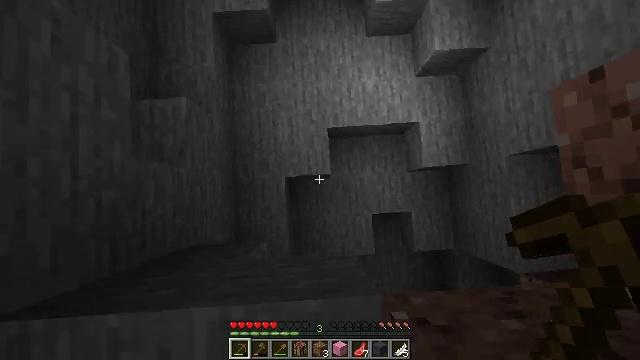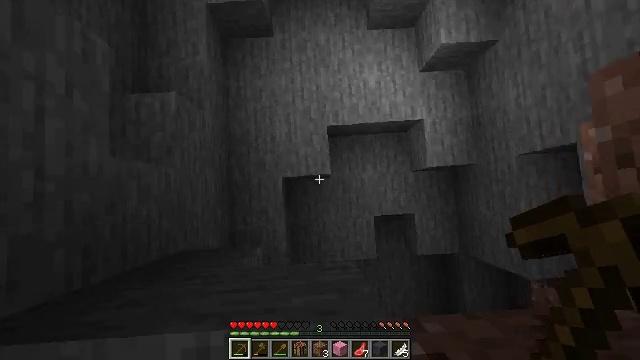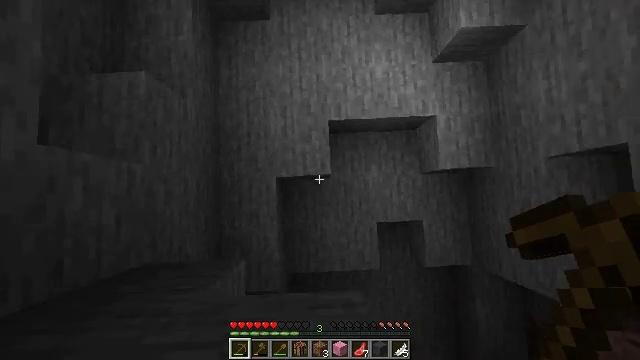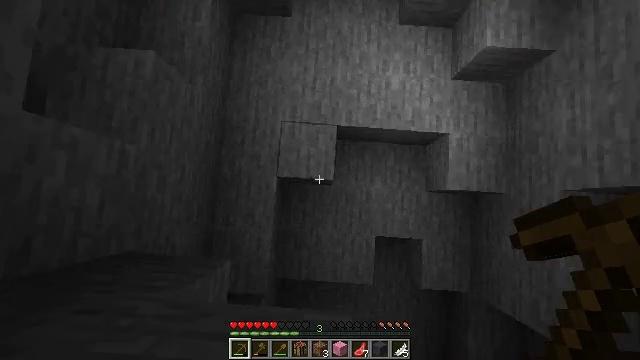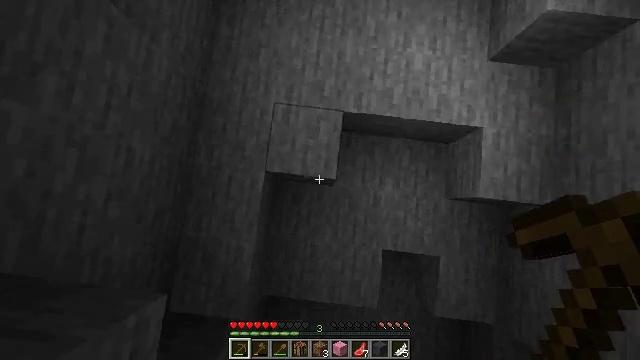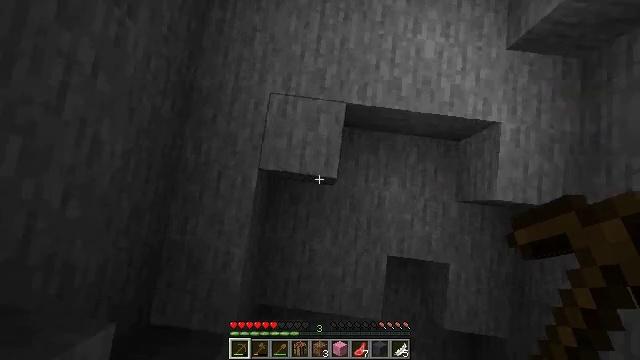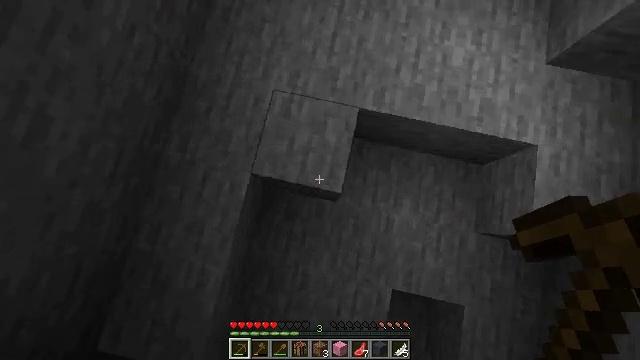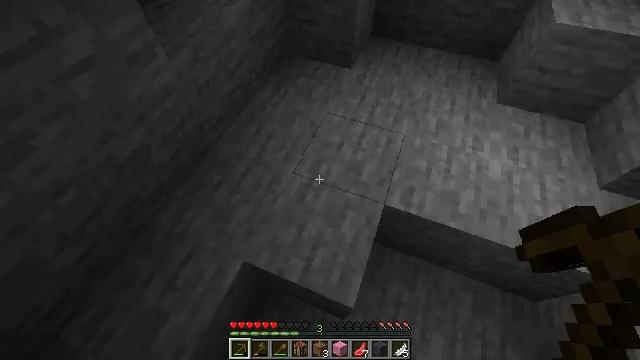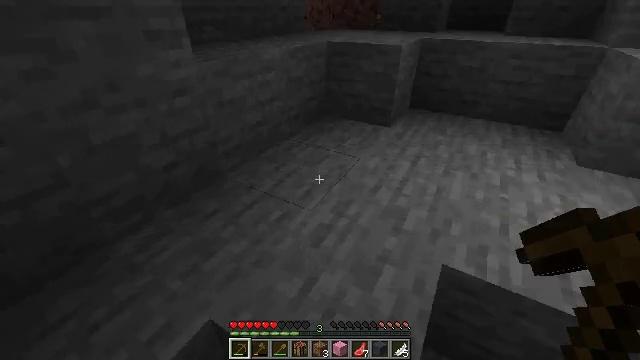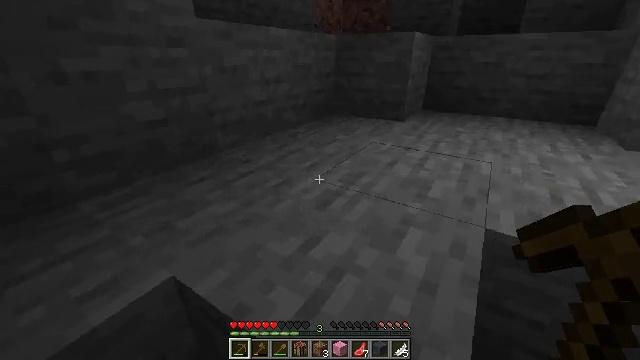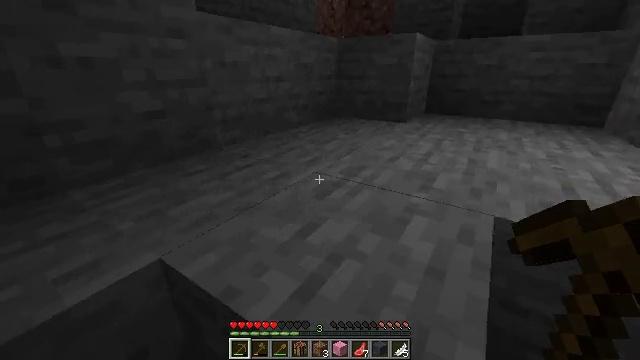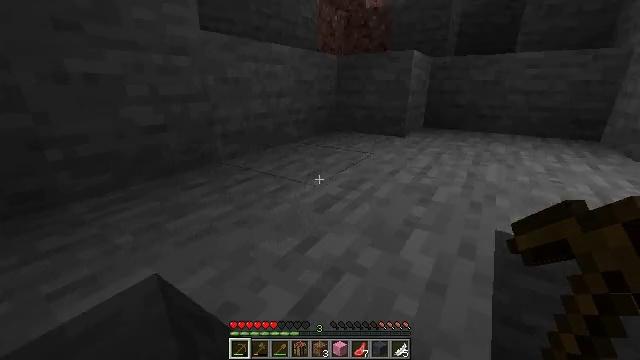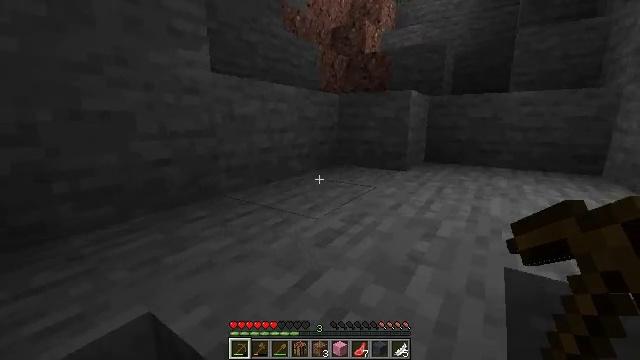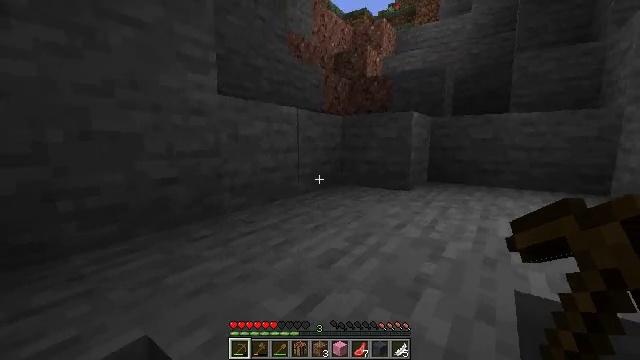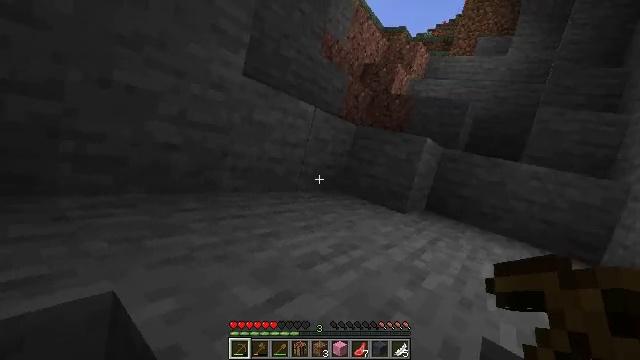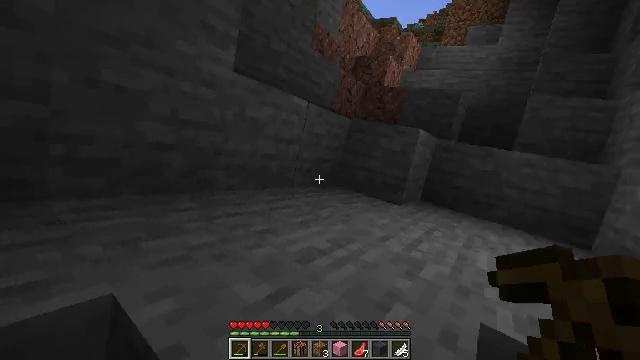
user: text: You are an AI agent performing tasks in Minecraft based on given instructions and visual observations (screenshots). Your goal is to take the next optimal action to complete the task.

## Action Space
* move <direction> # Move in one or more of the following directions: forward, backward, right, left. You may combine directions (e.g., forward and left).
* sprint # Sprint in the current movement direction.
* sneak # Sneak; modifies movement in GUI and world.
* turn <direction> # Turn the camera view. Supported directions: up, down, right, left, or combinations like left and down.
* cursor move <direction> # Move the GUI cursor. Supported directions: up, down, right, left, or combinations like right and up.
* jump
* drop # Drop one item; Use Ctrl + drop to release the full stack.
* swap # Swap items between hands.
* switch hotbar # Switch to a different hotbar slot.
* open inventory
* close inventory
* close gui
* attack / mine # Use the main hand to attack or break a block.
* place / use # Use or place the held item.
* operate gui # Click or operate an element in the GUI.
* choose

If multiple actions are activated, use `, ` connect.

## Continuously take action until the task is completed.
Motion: motion action
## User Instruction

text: Get some wool and pink dye to craft pink wool.
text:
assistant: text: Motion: no_op
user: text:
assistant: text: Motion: turn left
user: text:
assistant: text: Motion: turn left and up
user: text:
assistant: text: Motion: turn left
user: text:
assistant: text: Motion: no_op
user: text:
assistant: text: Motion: turn left and up
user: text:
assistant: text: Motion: turn left and up
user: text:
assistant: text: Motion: turn left and up
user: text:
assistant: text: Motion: turn left and up
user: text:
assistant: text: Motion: turn up
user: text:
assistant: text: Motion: turn up
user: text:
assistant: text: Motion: turn up
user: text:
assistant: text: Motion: turn up
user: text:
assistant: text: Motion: no_op
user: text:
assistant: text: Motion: turn right
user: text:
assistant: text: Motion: turn right and down
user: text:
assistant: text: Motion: move forward and move right, sprint
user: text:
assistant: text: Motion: move forward and move right, sprint, jump
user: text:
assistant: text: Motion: move forward and move right, sprint, jump
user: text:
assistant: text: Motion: move forward and move right, sprint, turn up, jump
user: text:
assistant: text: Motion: move forward and move right, sprint, turn up, jump
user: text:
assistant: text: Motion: move forward and move right, sprint, turn left and up
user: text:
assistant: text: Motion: move forward and move right, sprint, turn left
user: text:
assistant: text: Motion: move forward and move right, sprint, turn left and down
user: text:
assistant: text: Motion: move forward and move right, sprint, turn left and down
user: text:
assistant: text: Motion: move right, turn left and down
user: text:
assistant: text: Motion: move right, turn left
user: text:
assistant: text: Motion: move right, turn left
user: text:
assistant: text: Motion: move right, turn left
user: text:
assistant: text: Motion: turn left